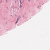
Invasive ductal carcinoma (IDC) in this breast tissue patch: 0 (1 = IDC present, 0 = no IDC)